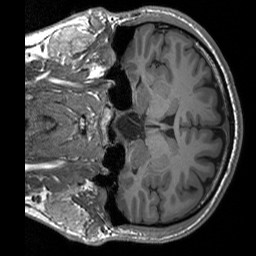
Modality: T1w
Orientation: coronal
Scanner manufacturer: siemens
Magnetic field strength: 3 T
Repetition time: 1.76 s
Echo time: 0.0022 s